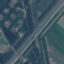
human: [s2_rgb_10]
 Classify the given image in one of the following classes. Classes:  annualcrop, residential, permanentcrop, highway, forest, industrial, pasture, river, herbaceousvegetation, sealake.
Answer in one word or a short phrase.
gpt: Highway